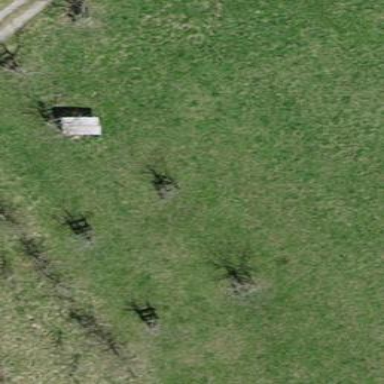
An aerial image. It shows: Orchard.